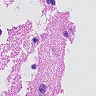
Metastatic tissue present: no